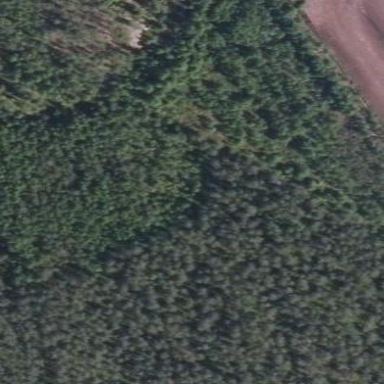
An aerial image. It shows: Needle-leaved woodland.